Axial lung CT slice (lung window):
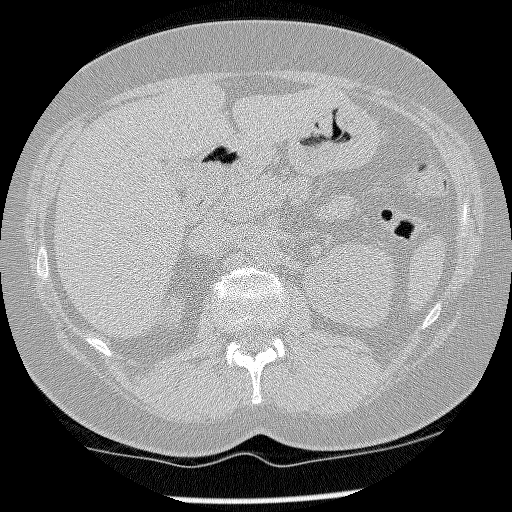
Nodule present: no